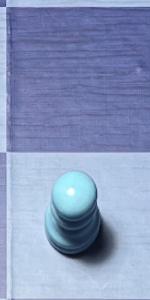
Label: Pawn_White